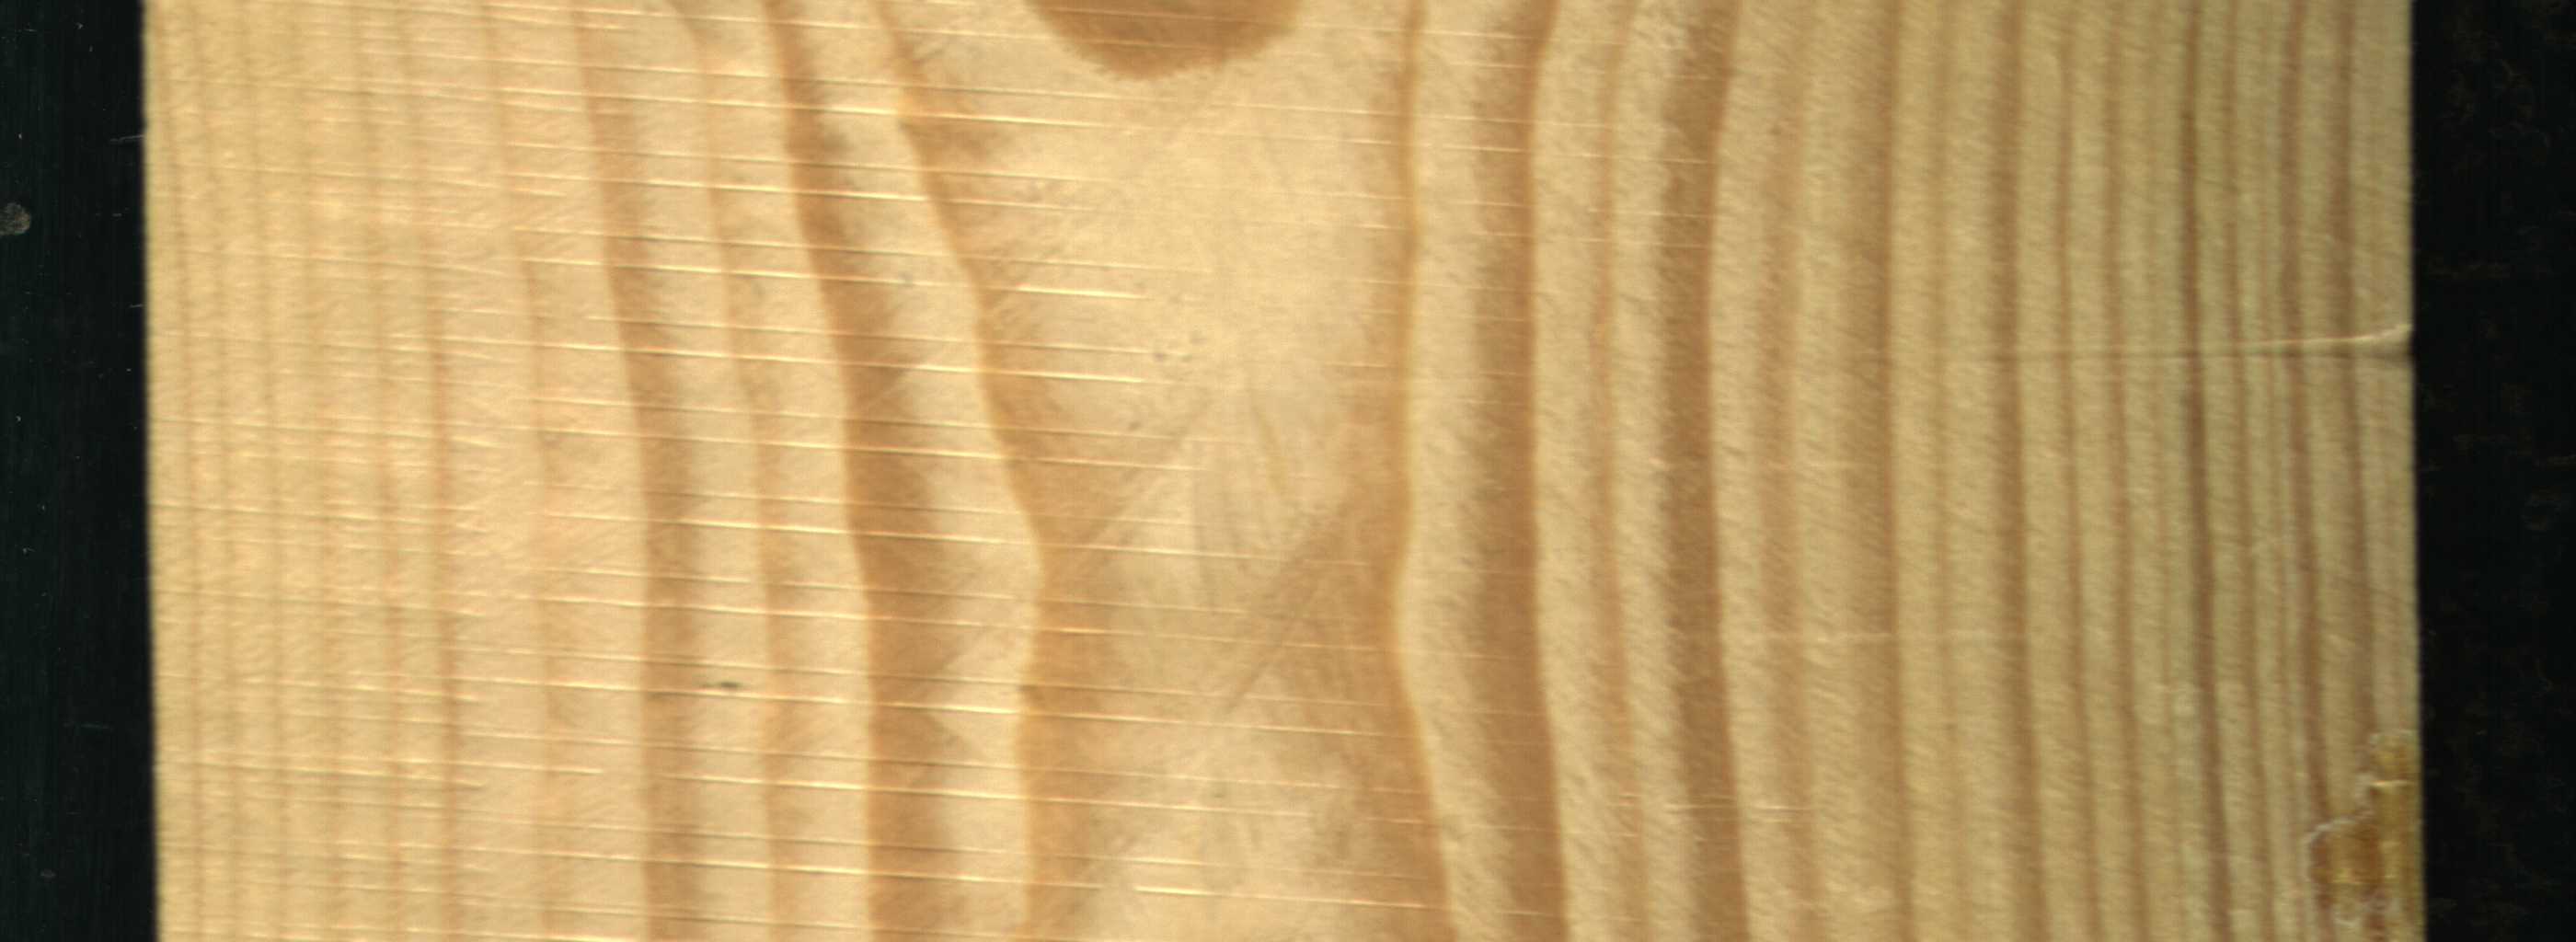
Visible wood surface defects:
resin